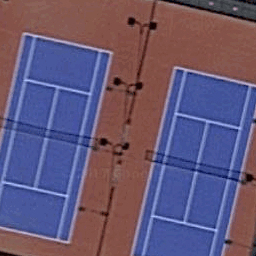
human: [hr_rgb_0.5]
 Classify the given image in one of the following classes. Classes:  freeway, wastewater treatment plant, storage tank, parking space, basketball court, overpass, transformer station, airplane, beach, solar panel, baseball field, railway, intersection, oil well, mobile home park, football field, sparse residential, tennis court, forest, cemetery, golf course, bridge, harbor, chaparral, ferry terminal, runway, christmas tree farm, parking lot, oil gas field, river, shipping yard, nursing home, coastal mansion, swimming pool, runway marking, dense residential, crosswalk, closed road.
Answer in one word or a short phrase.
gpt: tennis court